Question: what I want to achieve is a classical bending moment distribution plot that may look something like that:

I tried to use area, xy, and bar plot and the last one is the closest to what I need - but it's still not what I can accept. I can use data in arbitrary form.
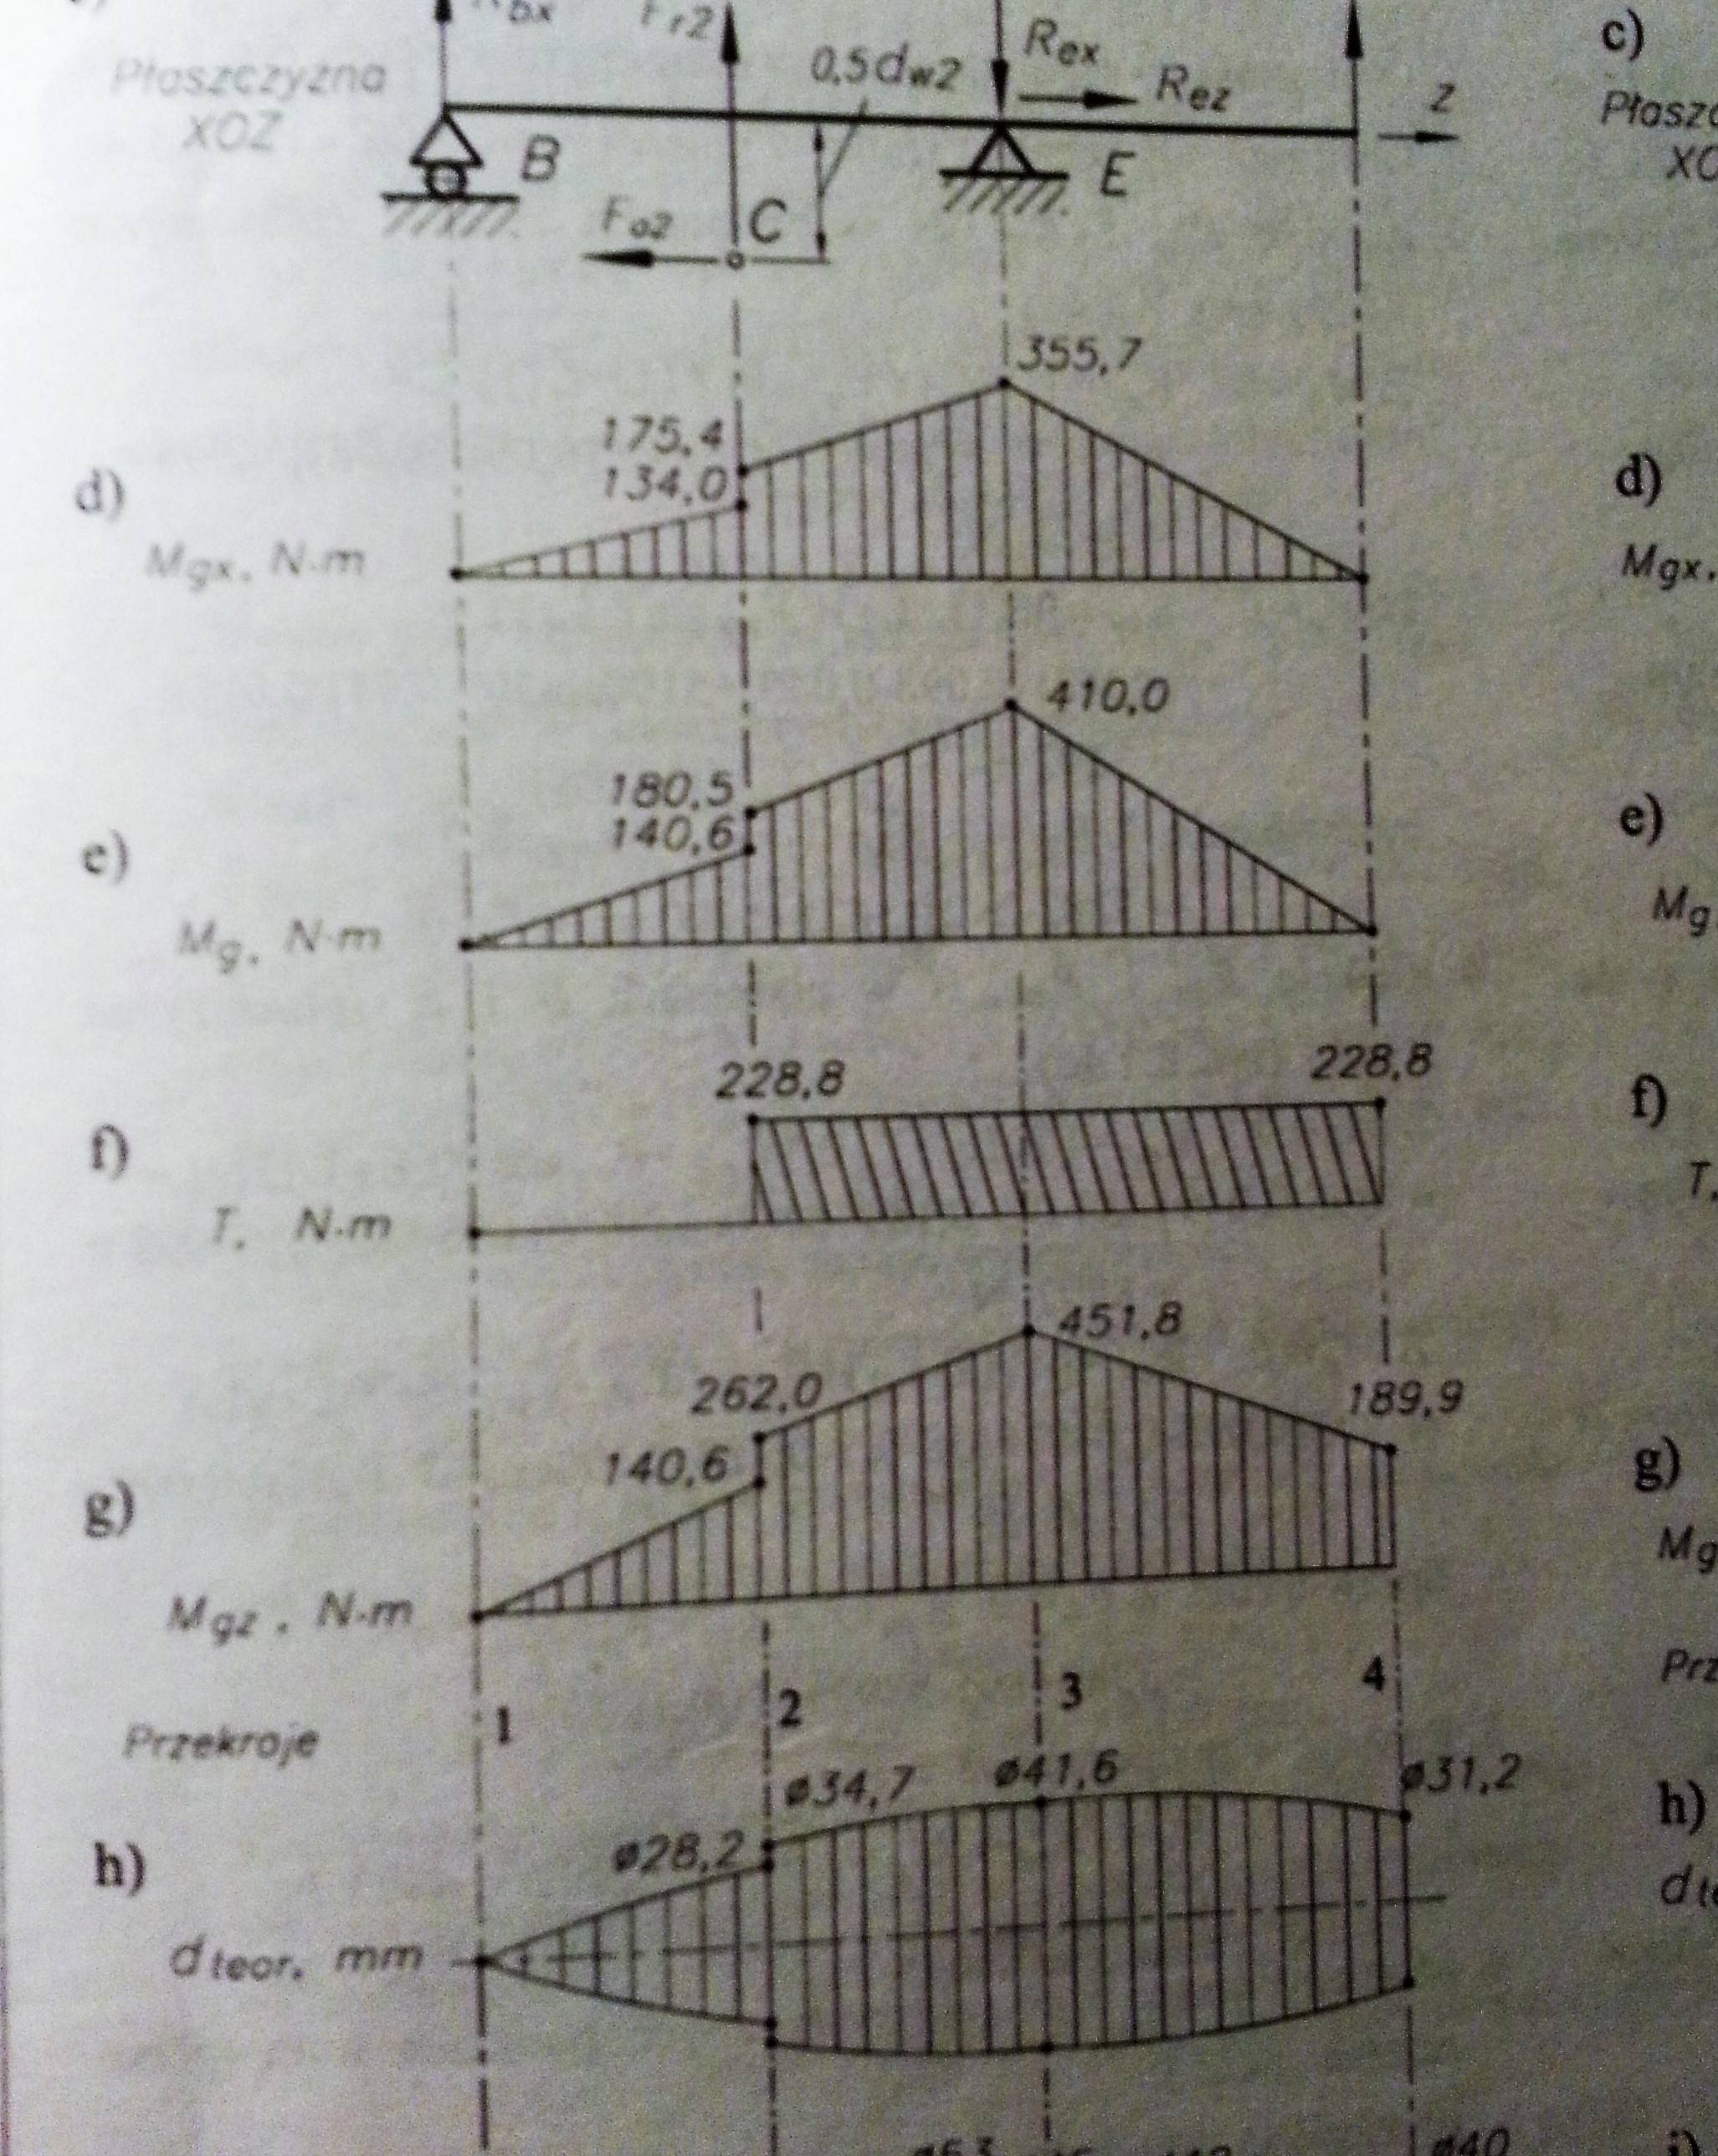
Answer: While <URL> is more general, and can be used for slanted stripes, here's a simpler solution using 'stem' without markers and baseline:
'''
x1 = -3;
x2 = 2;
upfun = @(x) -1/10*(x-x1).*(x-x2);
downfun = @(x) 1/5*(x-x1).*(x-x2);
x_dense = linspace(x1,x2,100);
x_sparse = linspace(x1,x2,20);
%// plot outline
plot(x_dense,upfun(x_dense),'b-',x_dense,downfun(x_dense),'b-');
hold on;
%// plot stripes
stem(x_sparse,upfun(x_sparse),'b','marker','none','showbaseline','off');
stem(x_sparse,downfun(x_sparse),'b','marker','none','showbaseline','off');
'''
Result:
<URL>